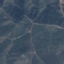
Land use / land cover: HerbaceousVegetation